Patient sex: M
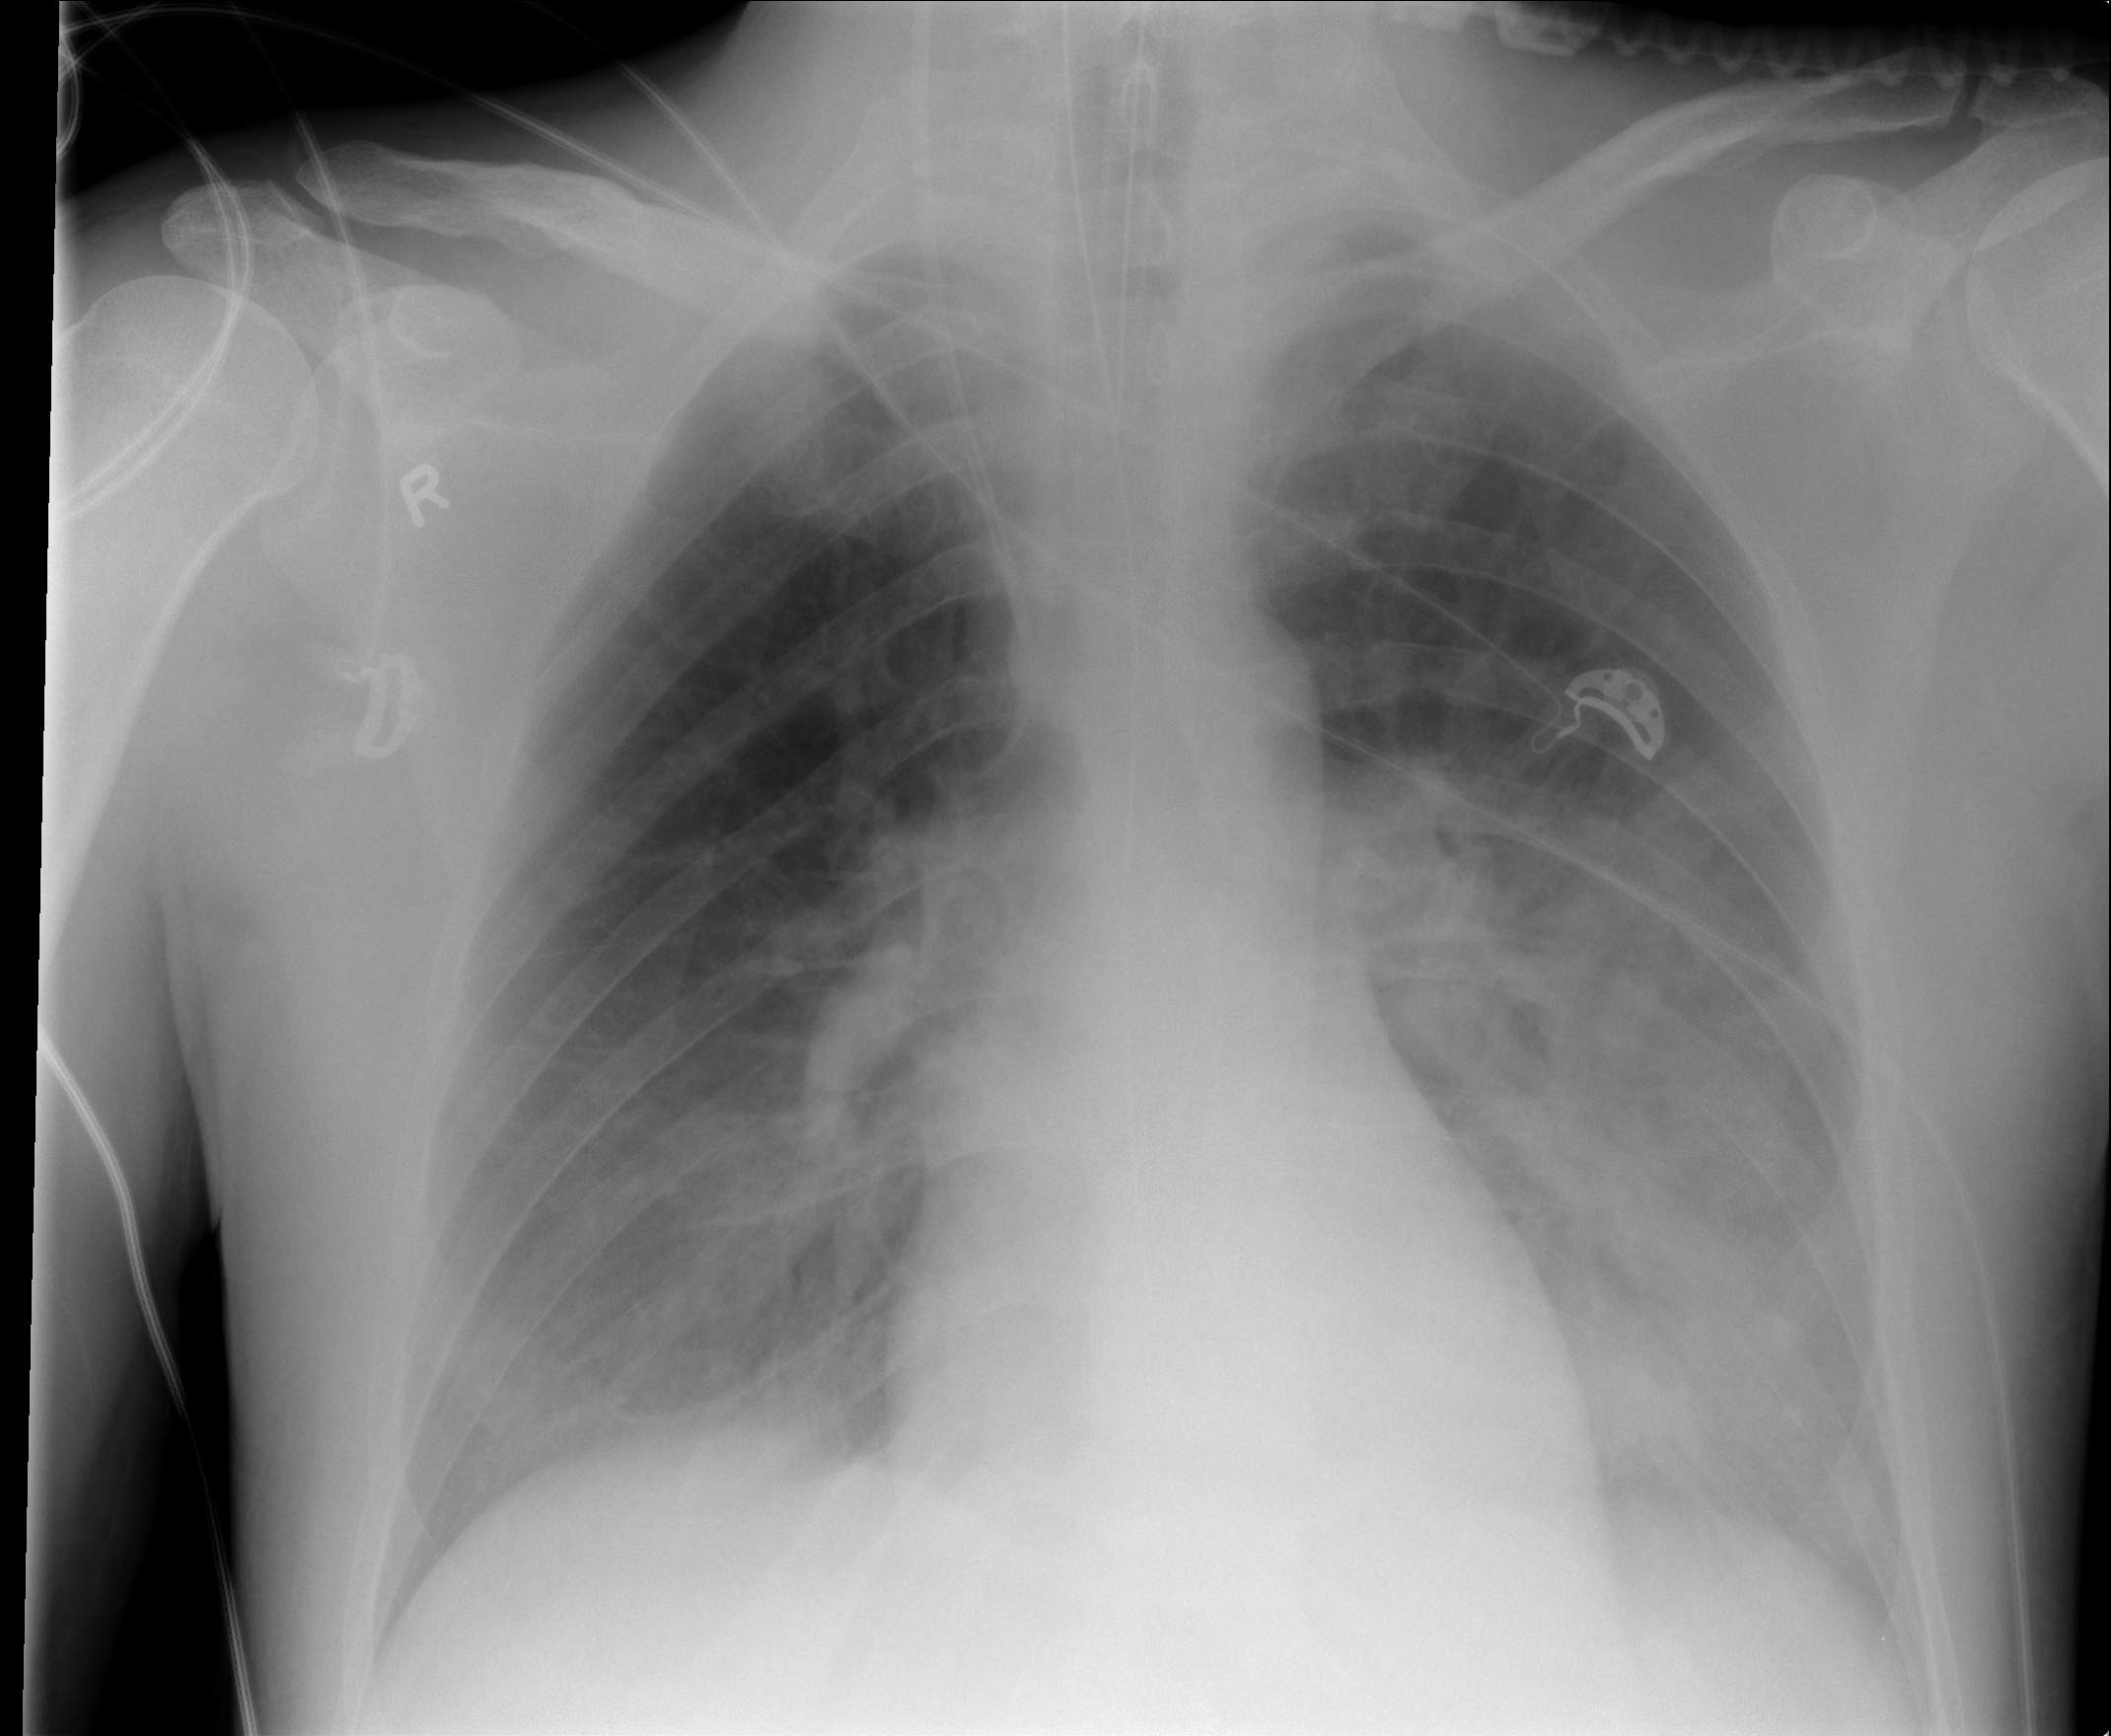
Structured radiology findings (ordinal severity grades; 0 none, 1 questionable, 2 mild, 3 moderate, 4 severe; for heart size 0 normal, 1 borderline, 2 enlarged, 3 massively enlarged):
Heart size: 0
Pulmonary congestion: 2
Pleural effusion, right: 0
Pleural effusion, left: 2
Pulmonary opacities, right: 2
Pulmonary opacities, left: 3
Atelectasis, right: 2
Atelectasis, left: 3